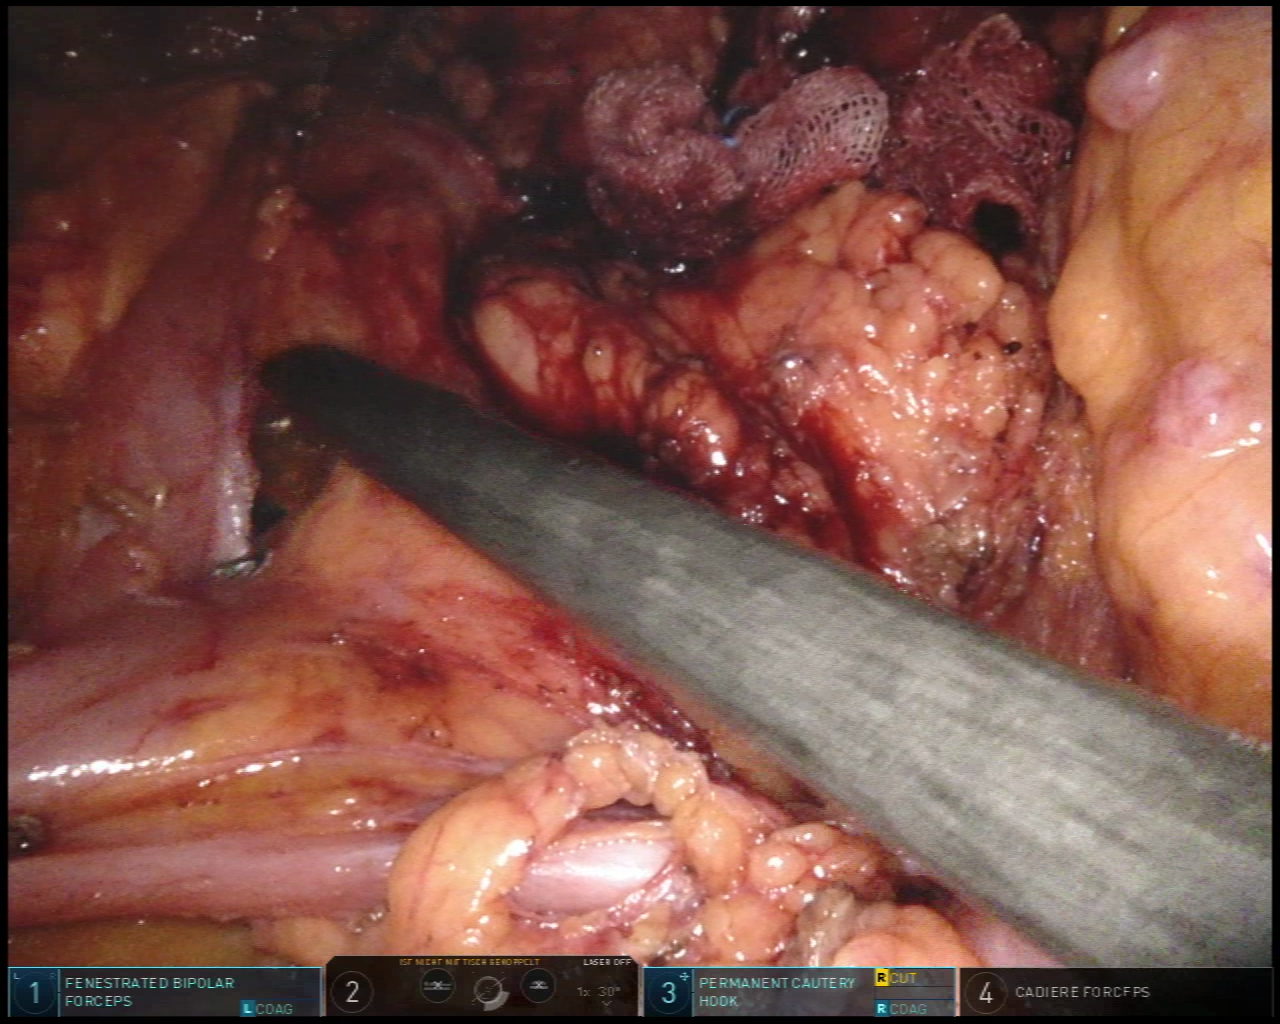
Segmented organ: colon
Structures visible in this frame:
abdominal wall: no
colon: yes
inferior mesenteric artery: no
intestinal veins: no
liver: no
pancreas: no
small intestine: no
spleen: no
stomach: no
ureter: no
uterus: no
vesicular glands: no